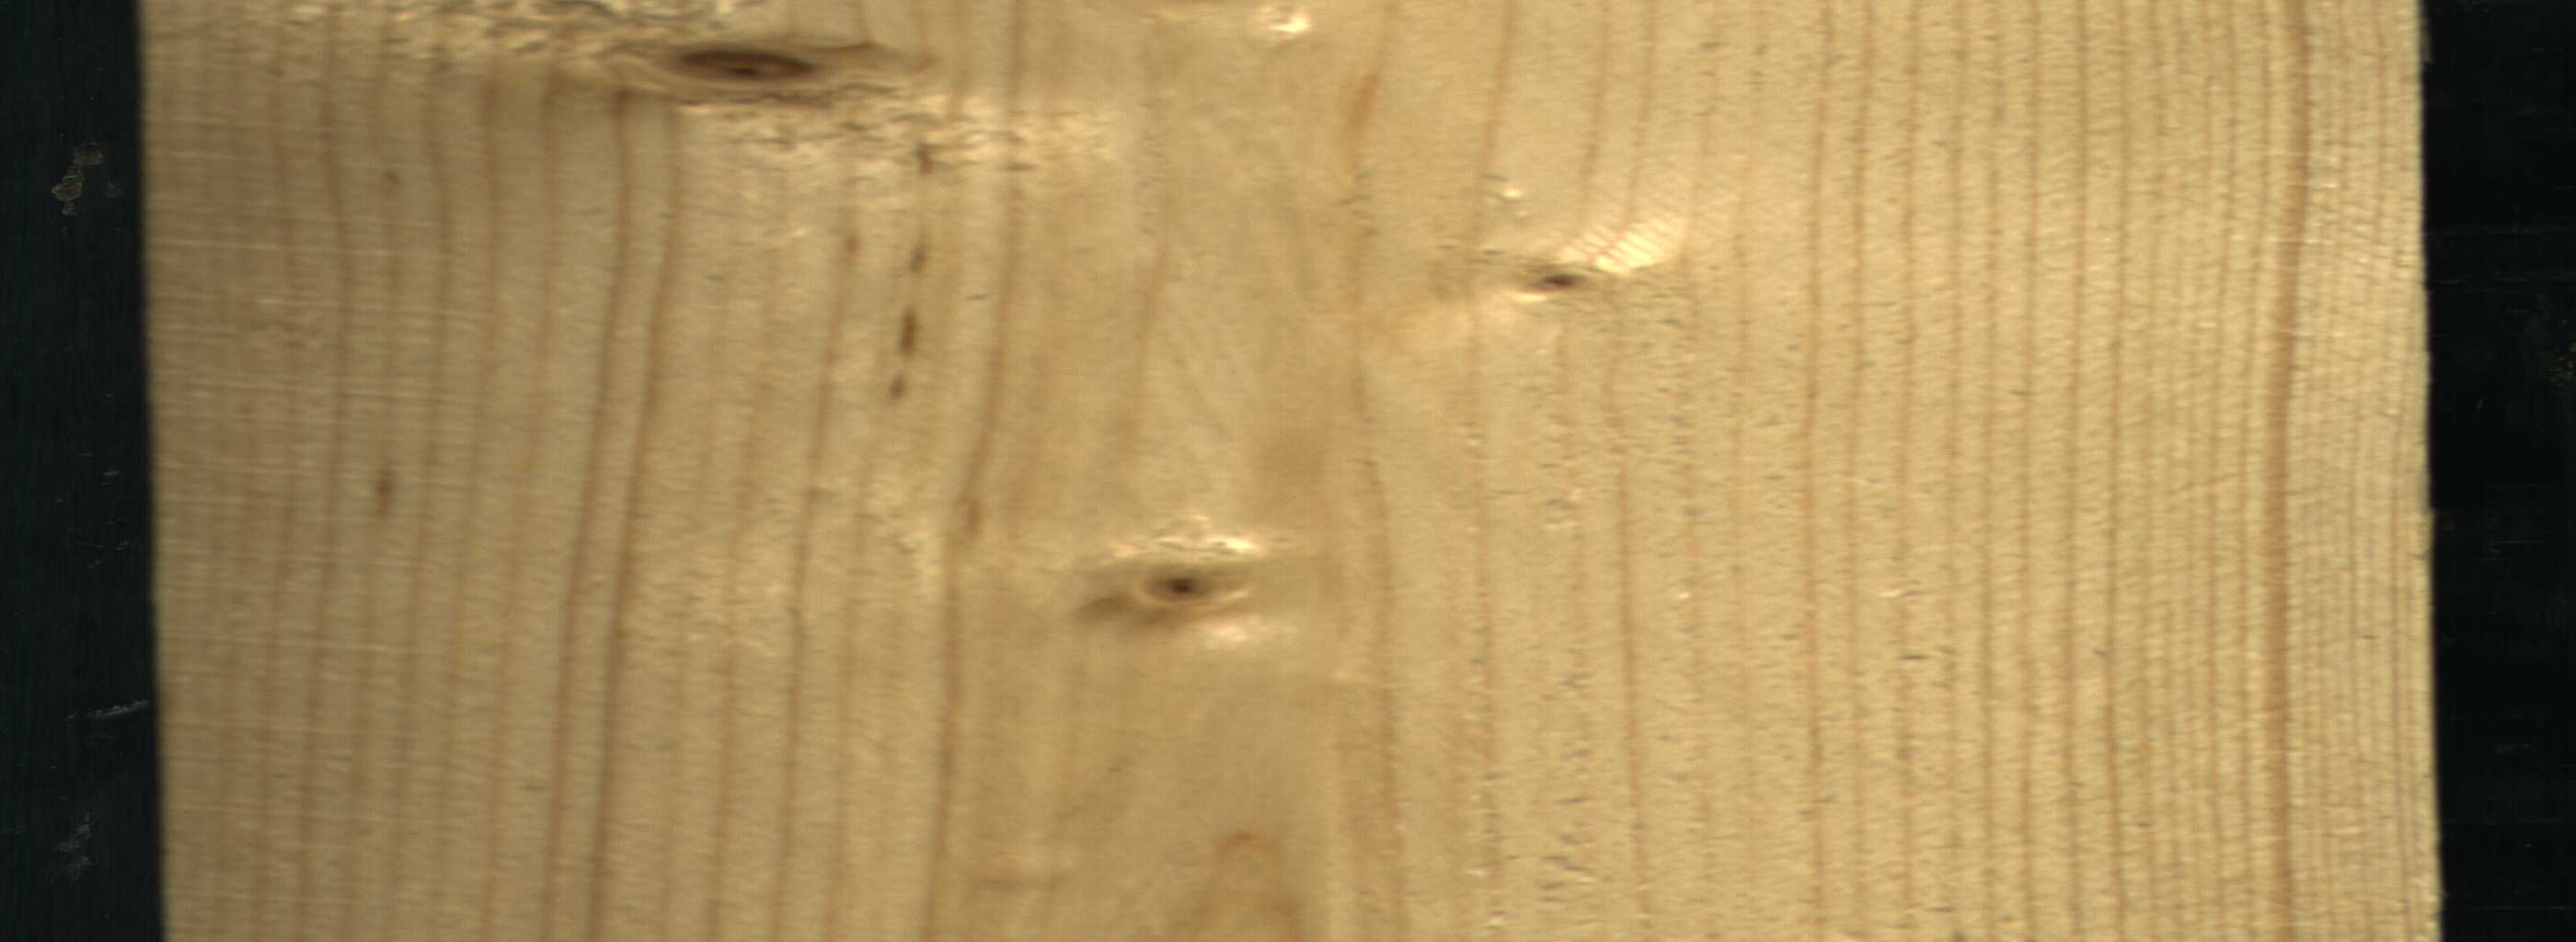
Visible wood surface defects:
resin
resin
resin
Live_Knot
Live_Knot
Live_Knot